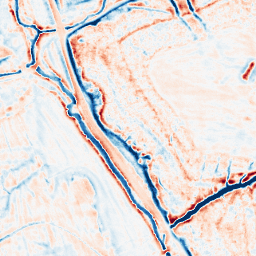
Category: edge_preserving
Decomposition family: bilateral
Decomposition parameters: d: 15
sigma_color: 150
sigma_space: 25
Upsampling method: sinc_blackman
Upsampling parameters: scale: 8
kernel_size: 16
Upsampling scale: 8